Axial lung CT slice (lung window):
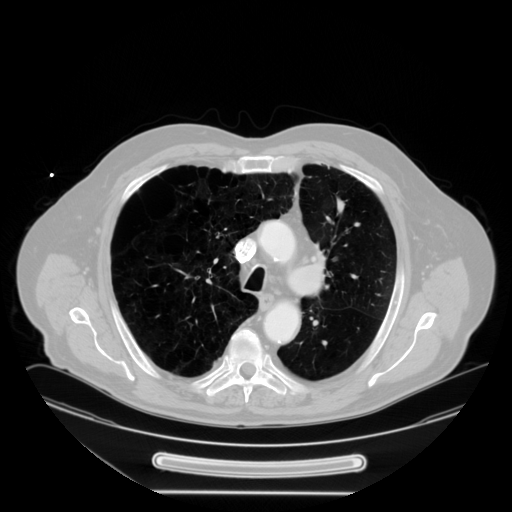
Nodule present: no